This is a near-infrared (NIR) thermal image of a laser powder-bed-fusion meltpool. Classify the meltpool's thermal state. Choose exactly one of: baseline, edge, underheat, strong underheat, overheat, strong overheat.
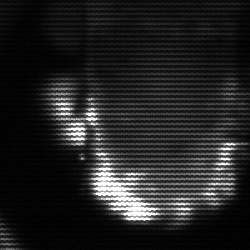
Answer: baseline